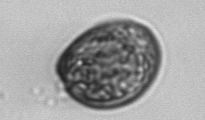
Label: Prorocentrum